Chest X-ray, PA view. Patient: 48 years old, sex F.
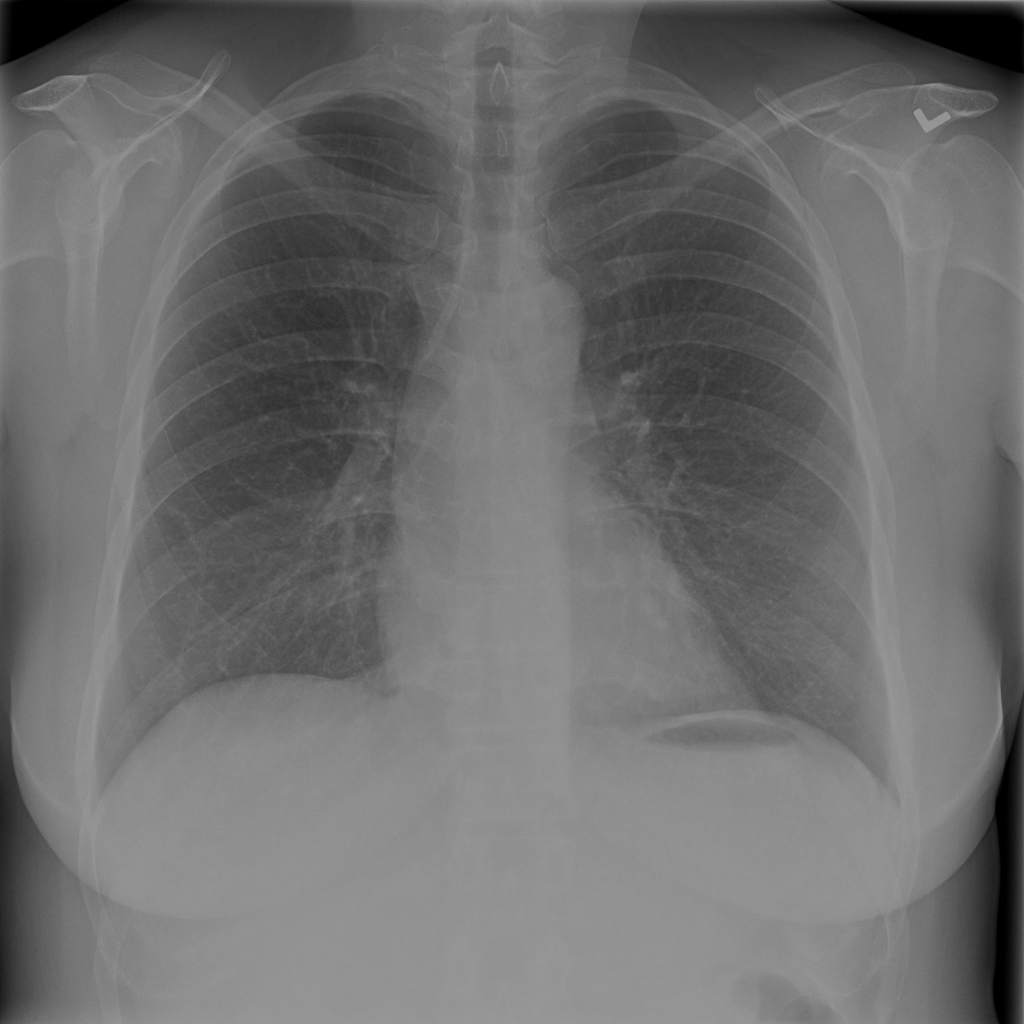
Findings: Infiltration